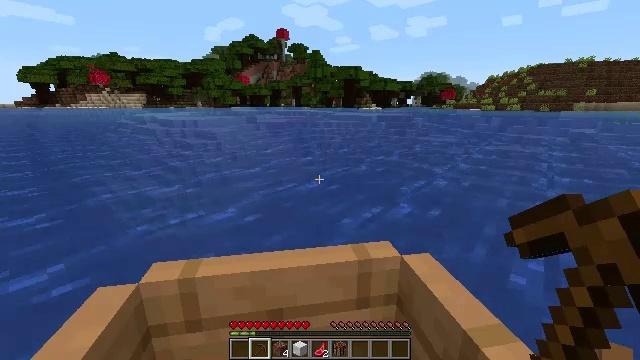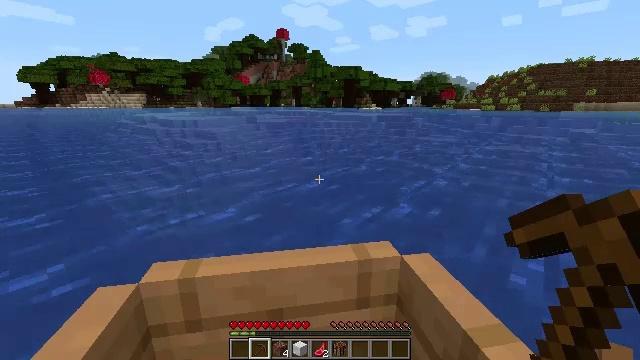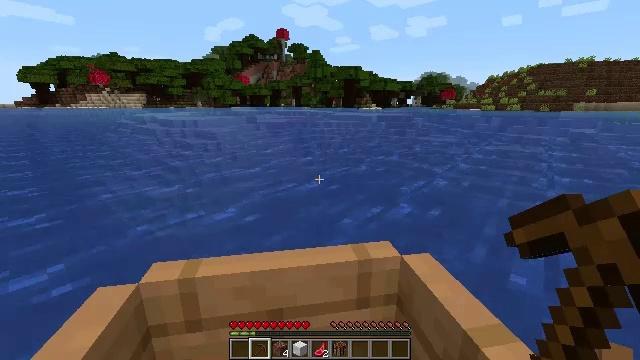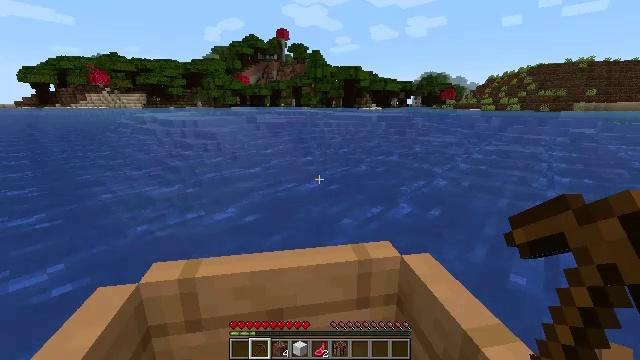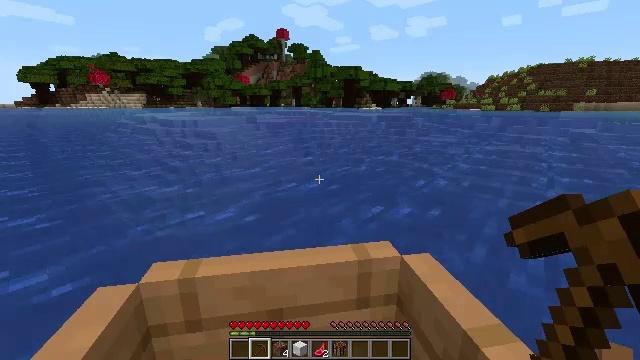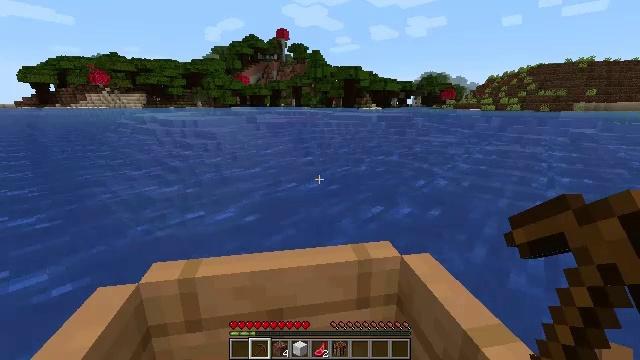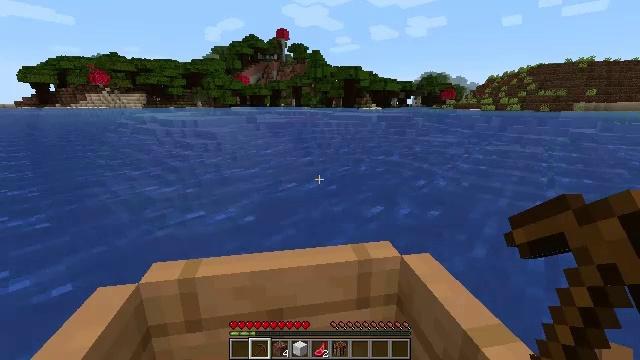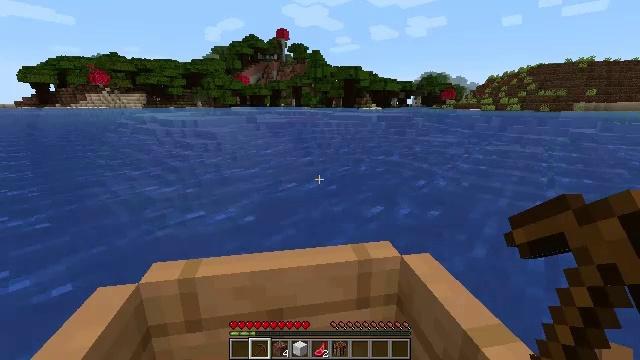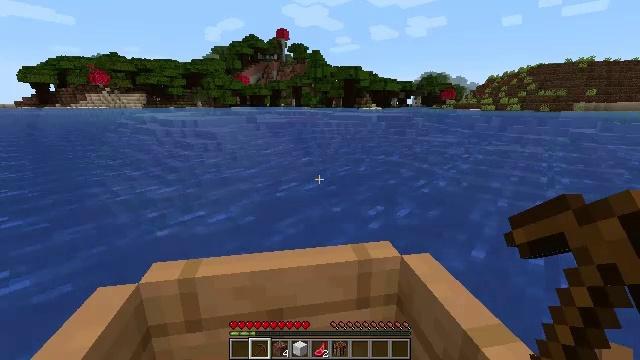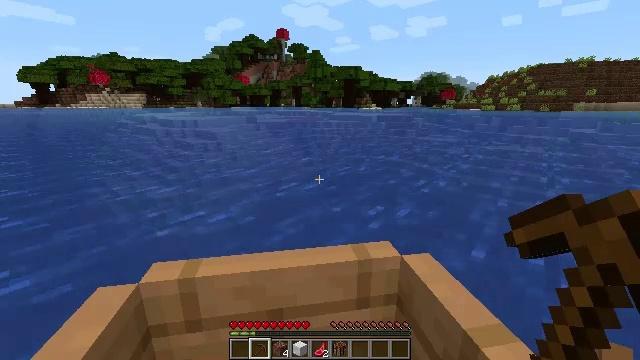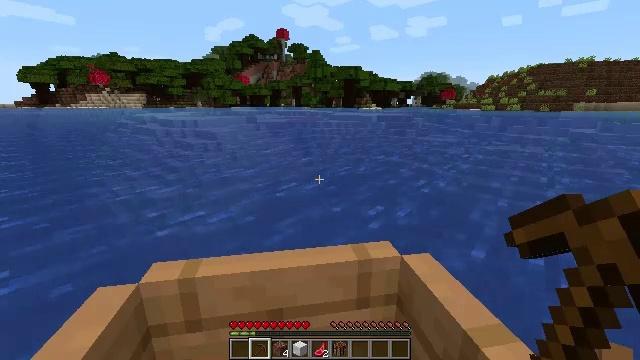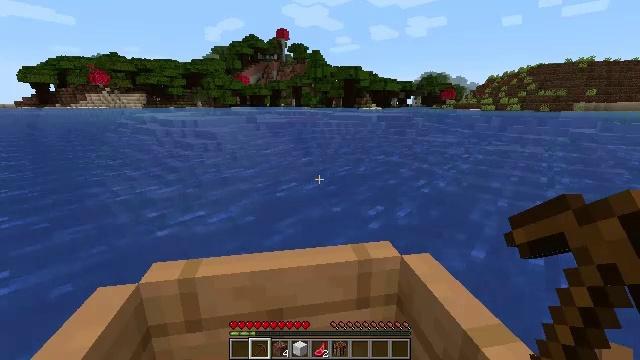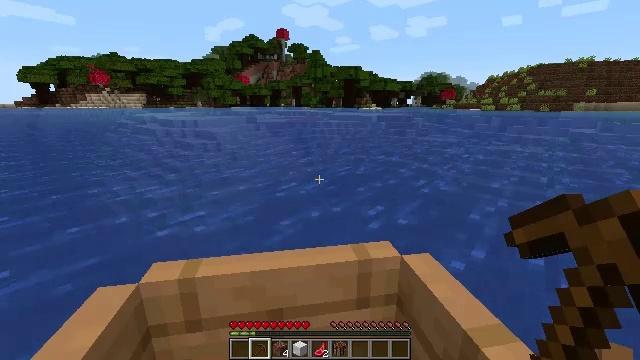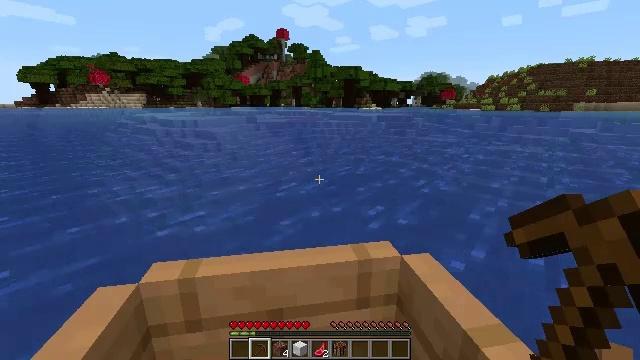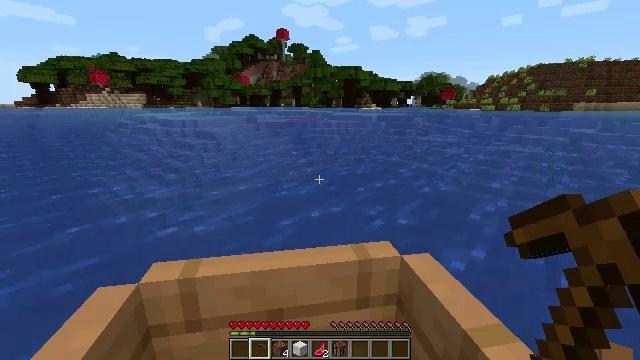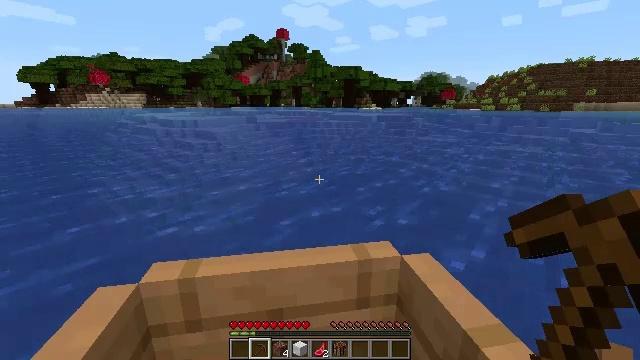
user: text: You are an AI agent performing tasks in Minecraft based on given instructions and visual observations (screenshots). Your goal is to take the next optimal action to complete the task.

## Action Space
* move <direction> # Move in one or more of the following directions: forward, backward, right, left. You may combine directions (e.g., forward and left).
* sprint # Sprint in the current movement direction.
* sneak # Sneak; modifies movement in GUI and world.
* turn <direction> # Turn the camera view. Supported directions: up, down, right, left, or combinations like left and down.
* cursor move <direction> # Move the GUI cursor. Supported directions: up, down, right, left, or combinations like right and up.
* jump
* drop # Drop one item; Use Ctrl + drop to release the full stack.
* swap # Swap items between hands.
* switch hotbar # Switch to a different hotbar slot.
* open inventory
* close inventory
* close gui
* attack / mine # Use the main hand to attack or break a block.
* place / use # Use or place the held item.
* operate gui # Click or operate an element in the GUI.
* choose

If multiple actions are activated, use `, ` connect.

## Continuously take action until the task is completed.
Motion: motion action
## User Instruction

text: Break the dark oak log in the forest.
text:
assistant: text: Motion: no_op
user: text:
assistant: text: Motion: no_op
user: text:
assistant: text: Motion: no_op
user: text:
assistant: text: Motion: no_op
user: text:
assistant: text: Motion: no_op
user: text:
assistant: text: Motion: no_op
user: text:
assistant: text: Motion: no_op
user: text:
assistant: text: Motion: no_op
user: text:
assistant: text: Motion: no_op
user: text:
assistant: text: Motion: no_op
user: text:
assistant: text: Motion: no_op
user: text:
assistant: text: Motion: no_op
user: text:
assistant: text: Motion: no_op
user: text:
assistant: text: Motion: no_op
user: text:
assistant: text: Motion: no_op
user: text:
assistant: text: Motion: no_op
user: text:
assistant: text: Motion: no_op
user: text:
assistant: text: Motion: no_op
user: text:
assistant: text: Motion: no_op
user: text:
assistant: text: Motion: no_op
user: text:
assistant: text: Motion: no_op
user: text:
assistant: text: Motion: no_op
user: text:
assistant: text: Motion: no_op
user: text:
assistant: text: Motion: no_op
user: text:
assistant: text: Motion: no_op
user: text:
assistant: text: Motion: no_op
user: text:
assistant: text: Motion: no_op
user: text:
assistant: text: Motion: no_op
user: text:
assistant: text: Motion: no_op
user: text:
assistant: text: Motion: no_op